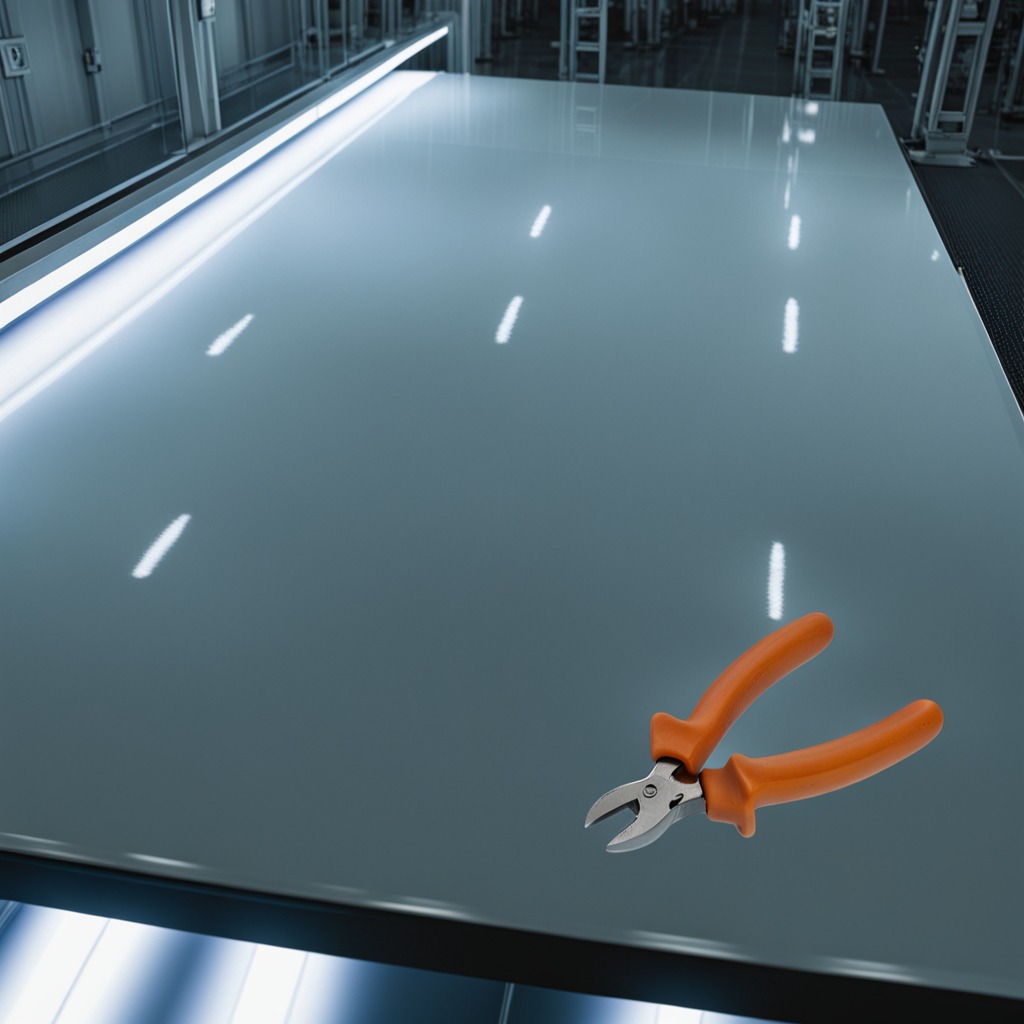
A plier is lying on the table.